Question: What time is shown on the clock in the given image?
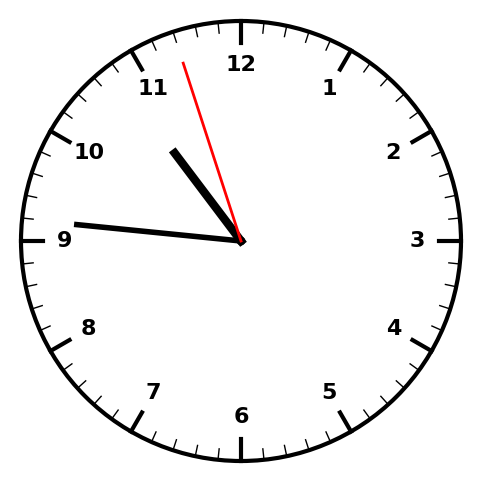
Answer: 10:45:57